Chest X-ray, AP view. Patient: 56 years old, sex F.
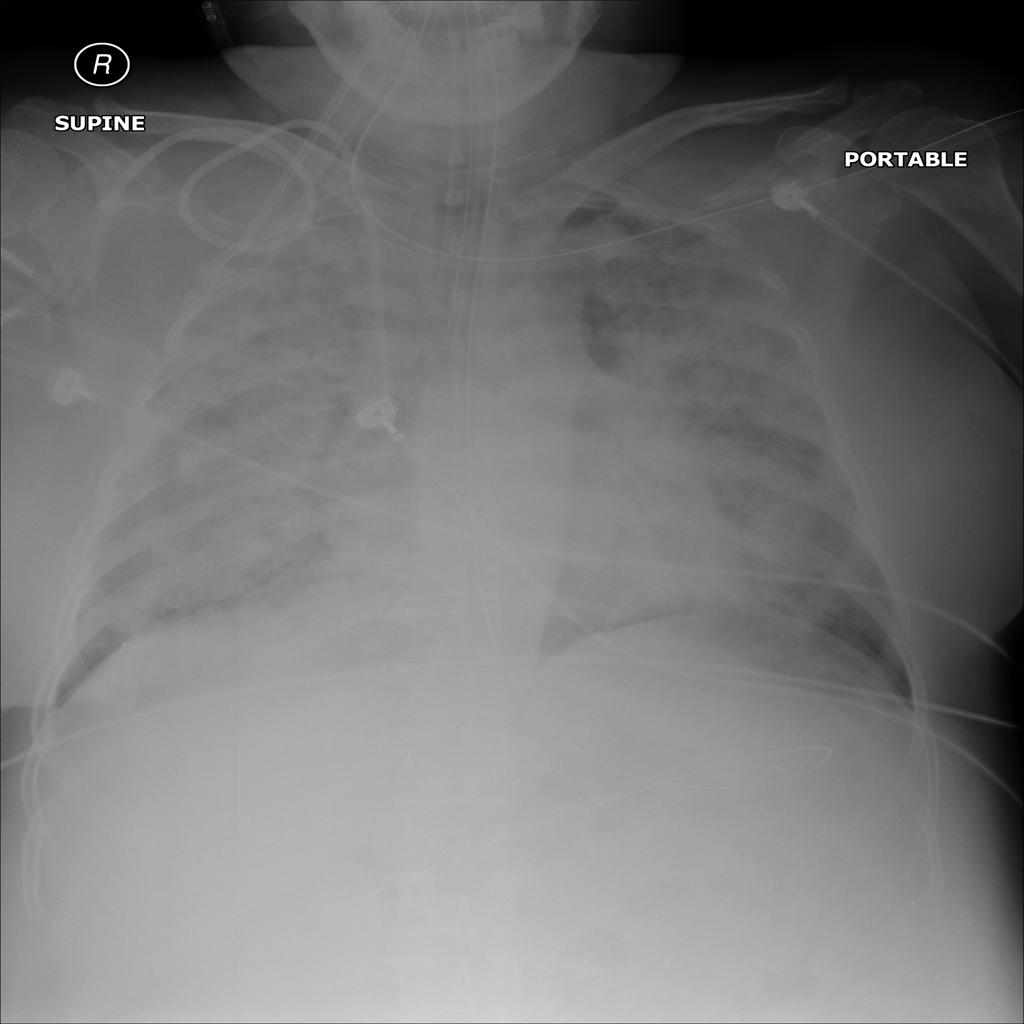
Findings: Infiltration